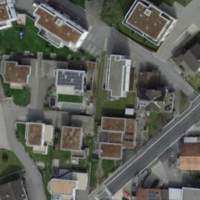
EUNIS habitat code: 54
Species observed at this site:
Centaurium erythraea